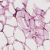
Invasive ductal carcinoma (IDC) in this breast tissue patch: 0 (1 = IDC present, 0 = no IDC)